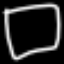
Label: square